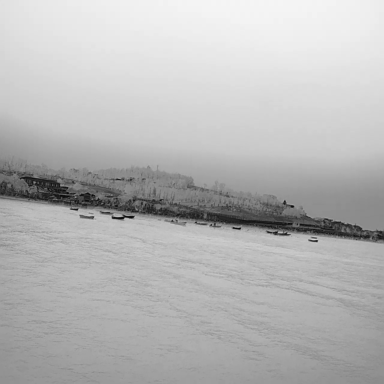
There are 13 bulk_carriers in the infrared image.